Field crop: tomato
Growth stage: 1
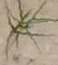
Species: cyperus